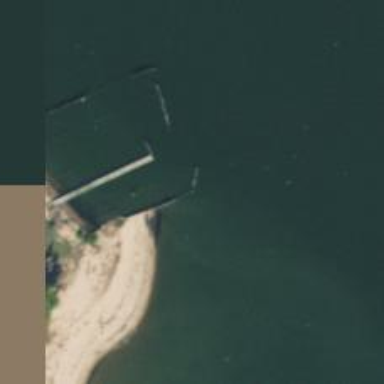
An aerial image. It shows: Breakwater structure.